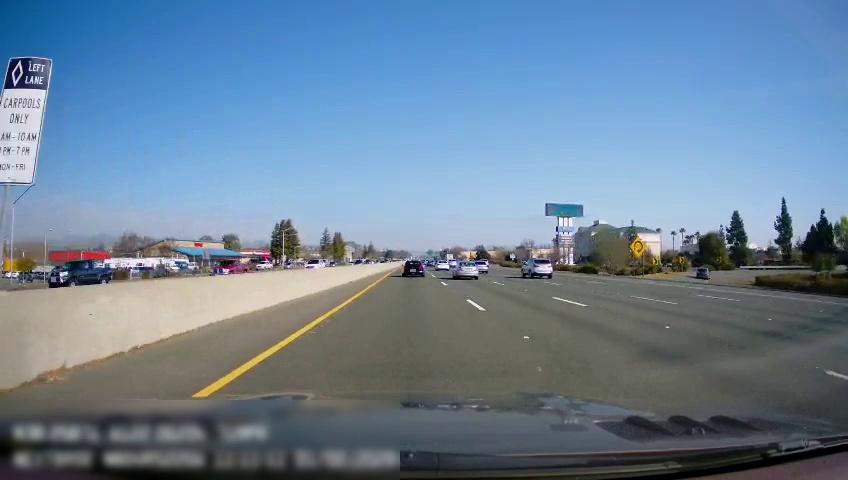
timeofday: Day
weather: Sunny
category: Drivable Space
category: Vehicles | Truck
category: Vehicles | Car
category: Vehicles | SUV
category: Vehicles | SUV
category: Vehicles | Car
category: Vehicles | SUV
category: Vehicles | SUV
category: Vehicles | Car
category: Vehicles | SUV
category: Vehicles | Car
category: Vehicles | Car
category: Lanes | Alternate Lane
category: Lanes | Current Lane
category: Lanes | Current Lane
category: Lanes | Alternate Lane
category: Lanes | Alternate Lane
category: Lanes | Alternate Lane
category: Traffic | Signs